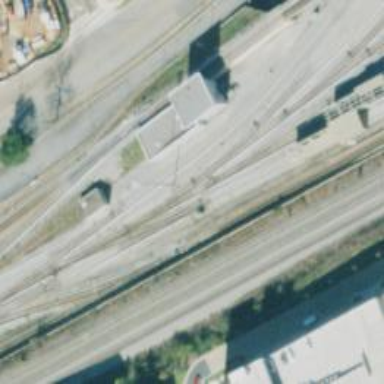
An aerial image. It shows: Electrified rail service yard.